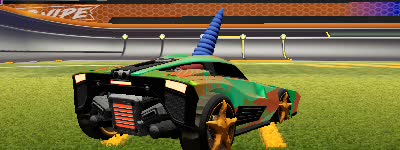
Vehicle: breakout